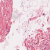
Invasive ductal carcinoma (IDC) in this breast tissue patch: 0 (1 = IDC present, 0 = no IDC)